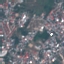
Land use / land cover class: Residential